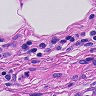
Metastatic tissue present: no